Lunar surface albedo tile
Center latitude: 23.591
Center longitude: -3.58
Resolution (meters per pixel, mean): 185.52
Tile area (km^2): 36021.21
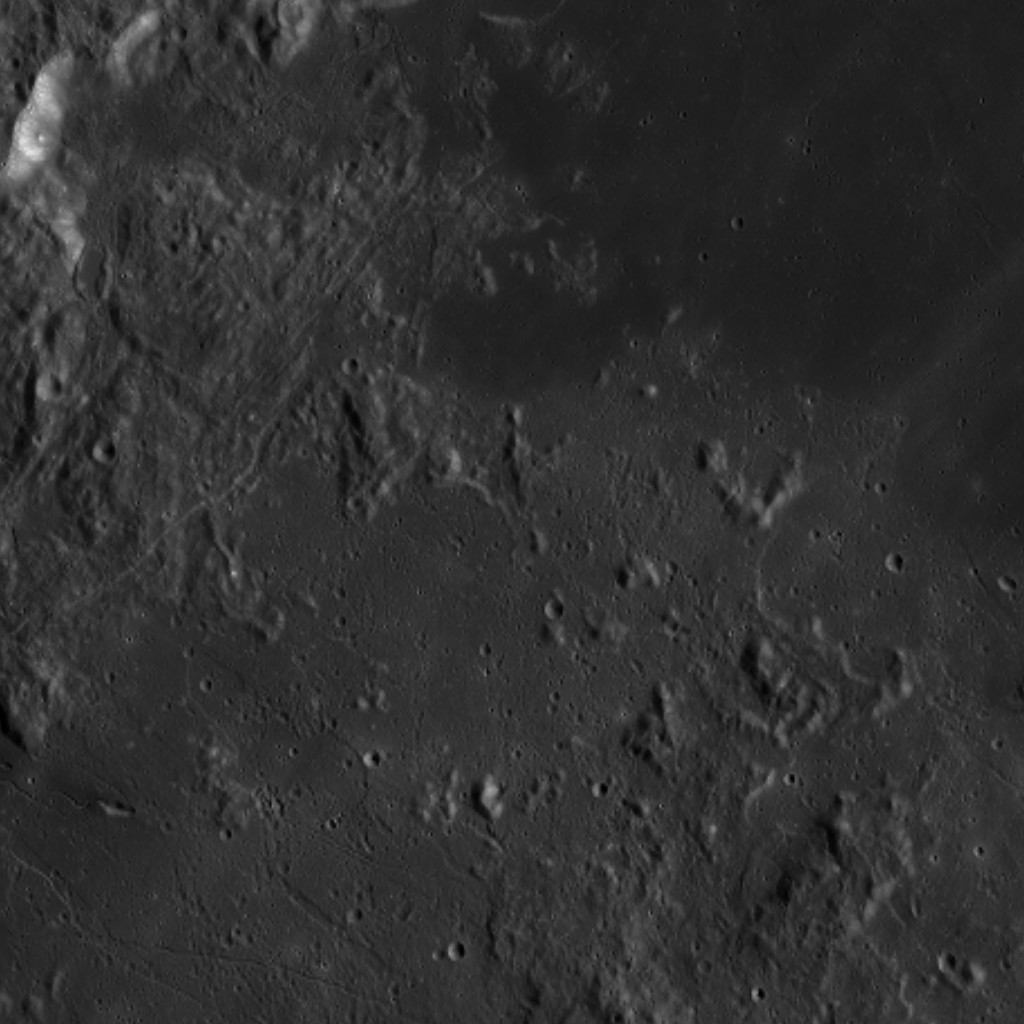